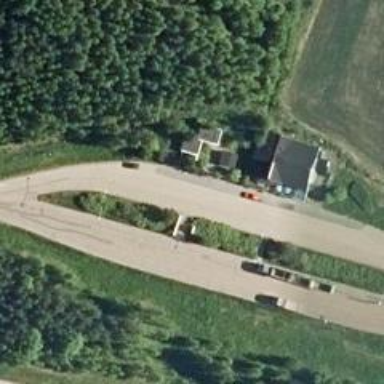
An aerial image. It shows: Service road.